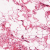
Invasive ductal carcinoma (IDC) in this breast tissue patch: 0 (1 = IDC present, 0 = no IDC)